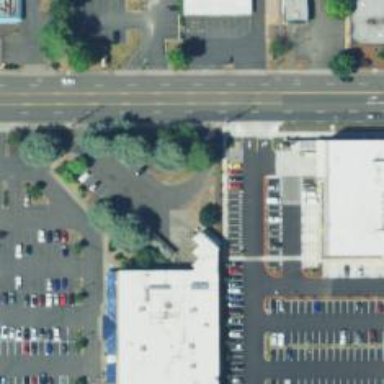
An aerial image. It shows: Parking space is available.